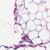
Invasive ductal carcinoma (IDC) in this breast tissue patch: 0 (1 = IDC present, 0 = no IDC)